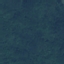
Land use / land cover: Forest